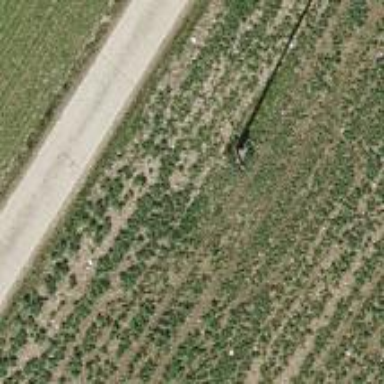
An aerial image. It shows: Power pole.